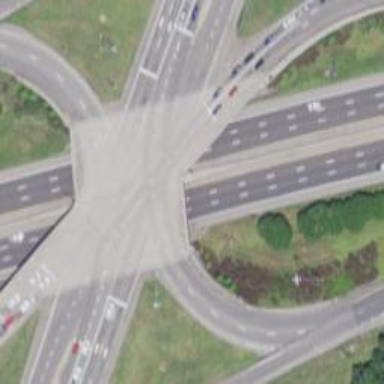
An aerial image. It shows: Asphalt surface bridge on motorway link within junction.